Question: I need to print data from a DataGridView on both sides of a preprinted form but:
1. Each side has different arrangement for that info.
2. Each side can only hold info from tree rows, so:
3. 1st, 2nd and 3rd row go on side 1;
4. 4th, 5th and 6th row go on side 2;
5. 7th, 8th and 9th row go on side 1;
6. 10th, 11th and 12th go on side 2; and so on.
I will select which group to print.
I'm planning to do it this way:

1. ((row.Index) +1) / 3,
2. round it up, with no decimals, to get an integer, (like in the above excel image),
3. MOD that integer by 2, (like in the above excel image).
If the result of that MOD by 2 is 1, then it will print Side 1 arrangement,
if the result of that MOD by 2 is 0, then it will print Side 2 arrangement.
-
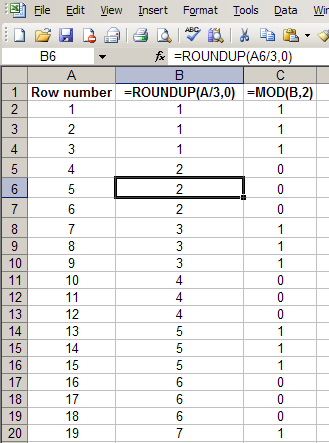
Answer: I don't see that you need to use anything like that:
'''
int zeroBasedRow = row - 1;
int side = ((zeroBasedRow / 3) % 2) + 1;
'''
Test code:
'''
using System;
class Test
{
static void Main(string[] args)
{
for (int row = 1; row <= 12; row++)
{
int zeroBasedRow = row - 1;
int side = ((zeroBasedRow / 3) % 2) + 1;
Console.WriteLine("Row {0} goes on side {1}", row, side);
}
}
}
'''
Output:
'''
Row 1 goes on side 1
Row 2 goes on side 1
Row 3 goes on side 1
Row 4 goes on side 2
Row 5 goes on side 2
Row 6 goes on side 2
Row 7 goes on side 1
Row 8 goes on side 1
Row 9 goes on side 1
Row 10 goes on side 2
Row 11 goes on side 2
Row 12 goes on side 2
'''